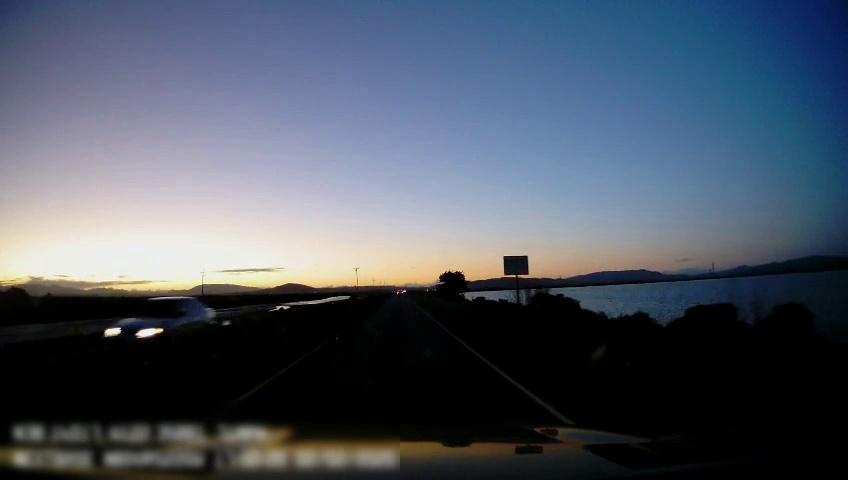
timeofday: Dusk/Dawn/Twilight
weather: Sunny
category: Drivable Space
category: Vehicles | Car
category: Lanes | Current Lane
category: Lanes | Current Lane
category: Traffic | Signs